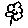
Label: flower